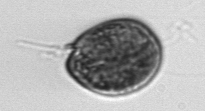
Label: Prorocentrum